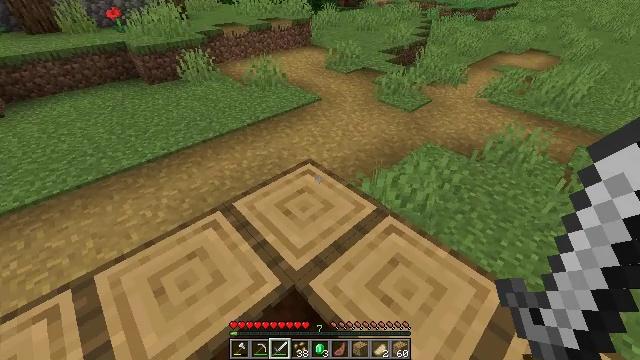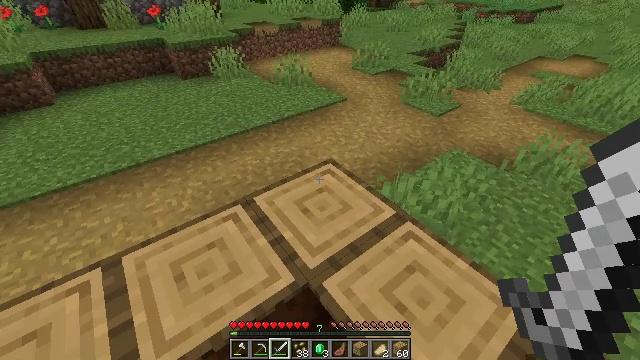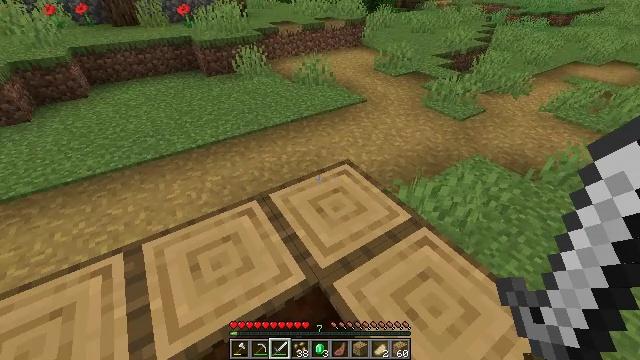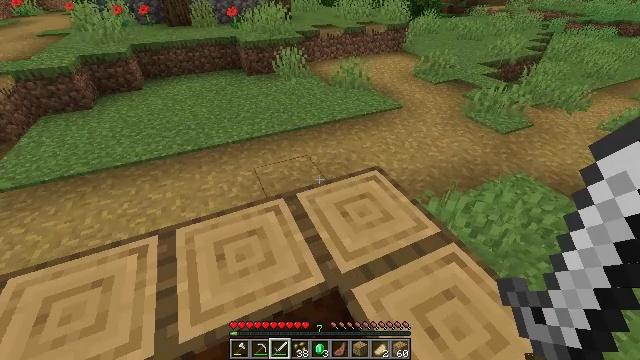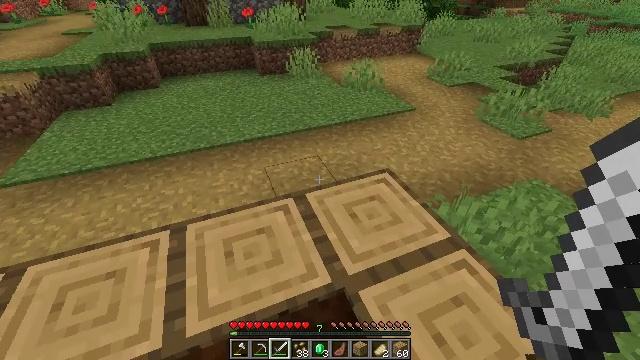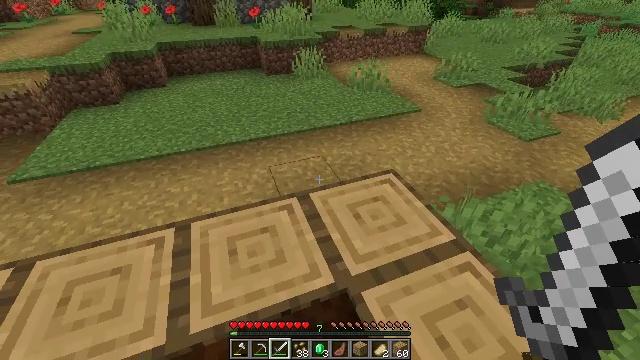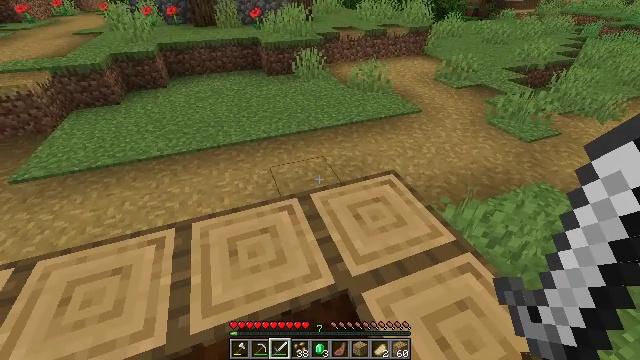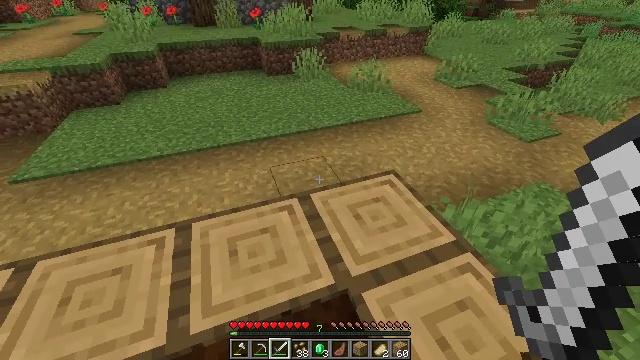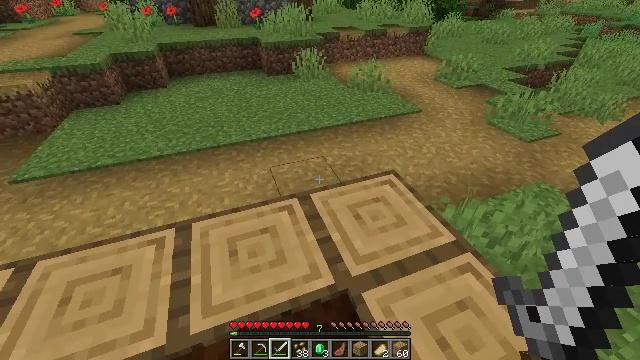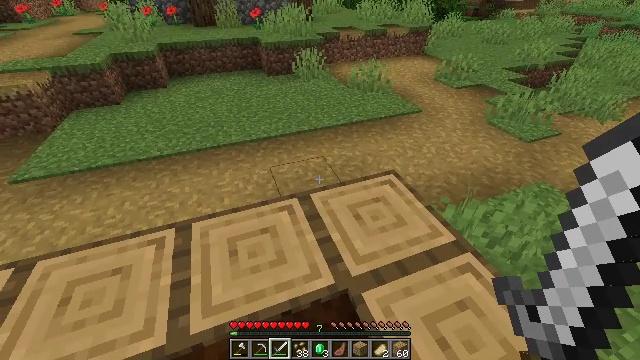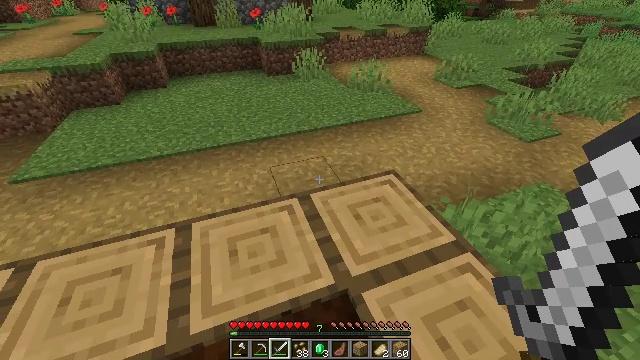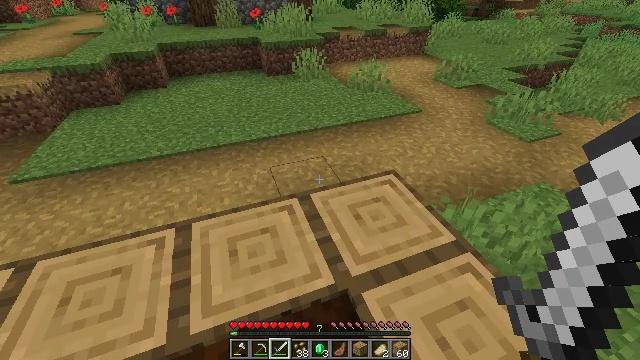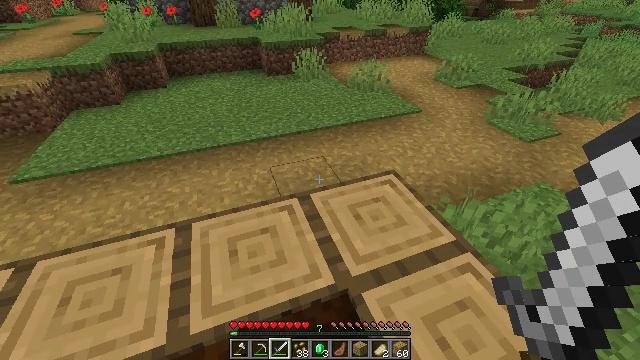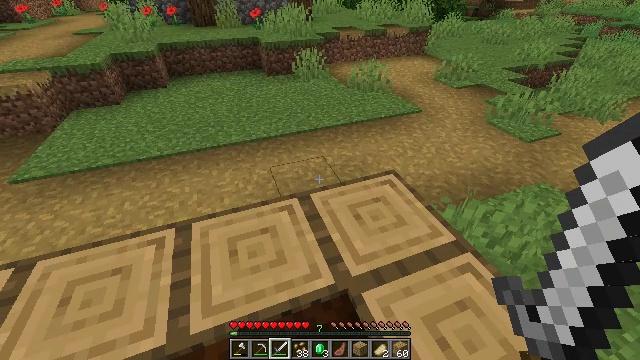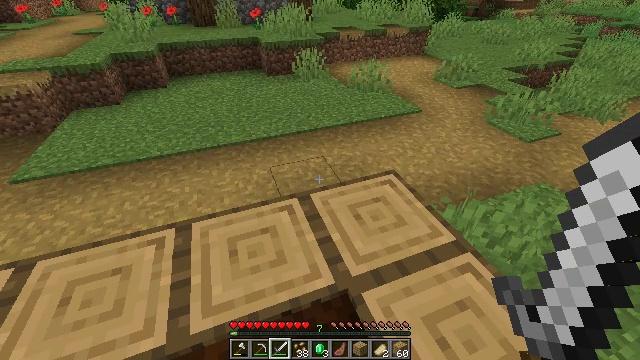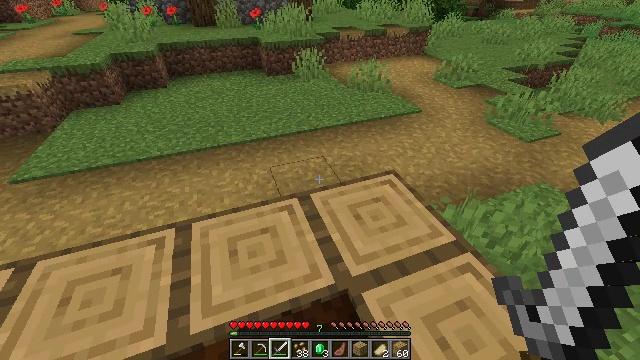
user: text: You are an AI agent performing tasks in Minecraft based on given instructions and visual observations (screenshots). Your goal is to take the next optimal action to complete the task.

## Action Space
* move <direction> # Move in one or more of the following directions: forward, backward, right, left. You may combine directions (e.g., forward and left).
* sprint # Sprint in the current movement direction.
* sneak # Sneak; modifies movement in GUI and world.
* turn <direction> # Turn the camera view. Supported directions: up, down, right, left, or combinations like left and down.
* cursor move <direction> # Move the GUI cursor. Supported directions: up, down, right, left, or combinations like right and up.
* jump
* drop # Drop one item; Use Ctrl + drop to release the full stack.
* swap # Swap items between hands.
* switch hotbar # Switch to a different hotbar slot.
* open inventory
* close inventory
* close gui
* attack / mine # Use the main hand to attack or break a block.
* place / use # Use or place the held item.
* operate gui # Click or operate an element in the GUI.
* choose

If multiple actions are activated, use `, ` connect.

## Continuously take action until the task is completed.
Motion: motion action
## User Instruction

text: Collect wheat crops.
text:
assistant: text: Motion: turn left
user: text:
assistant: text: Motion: turn left
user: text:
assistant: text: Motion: turn left
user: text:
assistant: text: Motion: turn left
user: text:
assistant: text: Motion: turn left
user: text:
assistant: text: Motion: no_op
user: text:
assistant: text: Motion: no_op
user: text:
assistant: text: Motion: no_op
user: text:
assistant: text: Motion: no_op
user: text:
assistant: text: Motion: no_op
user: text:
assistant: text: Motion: no_op
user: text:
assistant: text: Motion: no_op
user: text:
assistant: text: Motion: no_op
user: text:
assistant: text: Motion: no_op
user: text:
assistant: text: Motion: no_op
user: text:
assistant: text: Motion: no_op
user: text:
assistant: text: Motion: no_op
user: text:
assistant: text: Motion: no_op
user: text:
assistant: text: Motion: no_op
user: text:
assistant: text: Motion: no_op
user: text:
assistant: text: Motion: no_op
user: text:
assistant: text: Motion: no_op
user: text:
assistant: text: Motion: no_op
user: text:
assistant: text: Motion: no_op
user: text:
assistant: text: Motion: no_op
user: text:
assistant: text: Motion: no_op
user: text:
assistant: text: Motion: no_op
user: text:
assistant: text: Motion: no_op
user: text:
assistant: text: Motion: no_op
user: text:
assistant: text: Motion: no_op